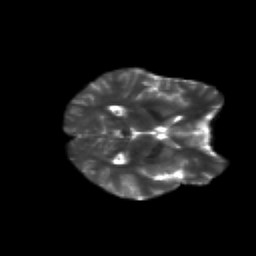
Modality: T2w
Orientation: axial
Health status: healthy
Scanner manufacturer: siemens
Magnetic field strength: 3 T
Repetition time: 12 s
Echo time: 0.092 s